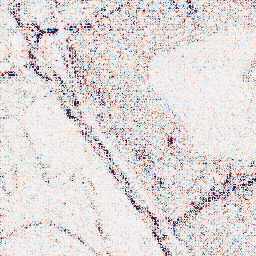
Category: wavelet
Decomposition family: wavelet_biorthogonal
Decomposition parameters: wavelet: bior5.5
level: 1
Upsampling method: quartic
Upsampling parameters: scale: 2
Upsampling scale: 2